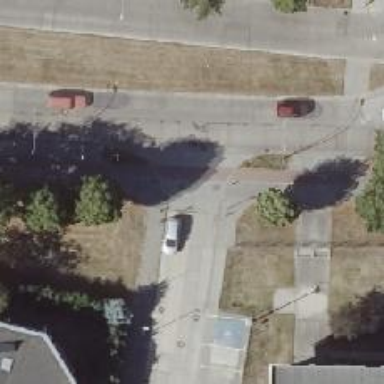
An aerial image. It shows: Residential road with sidewalks on both sides.